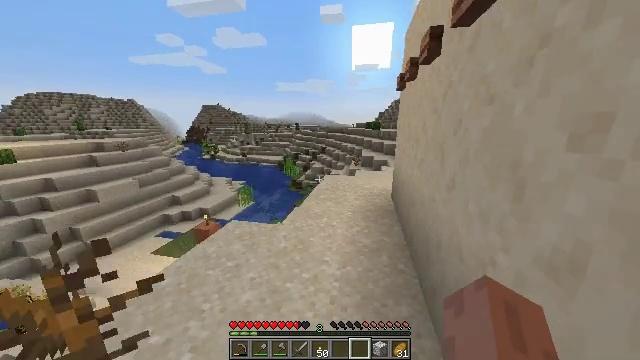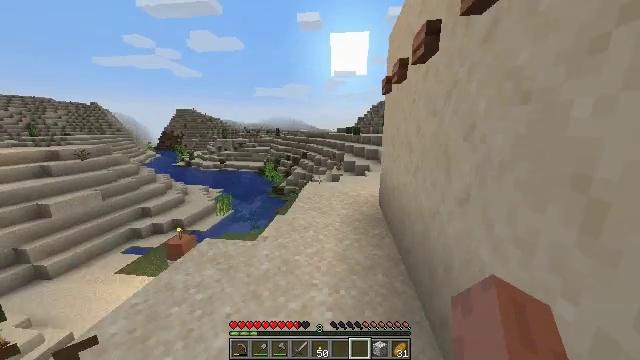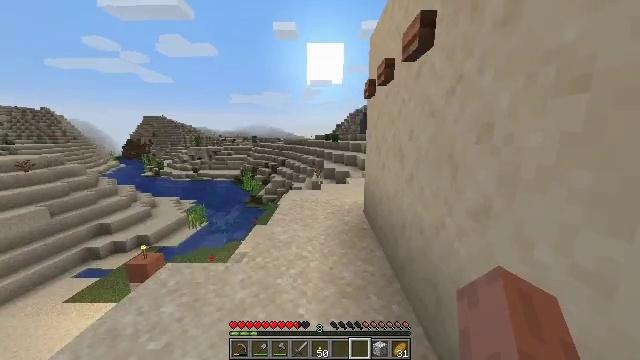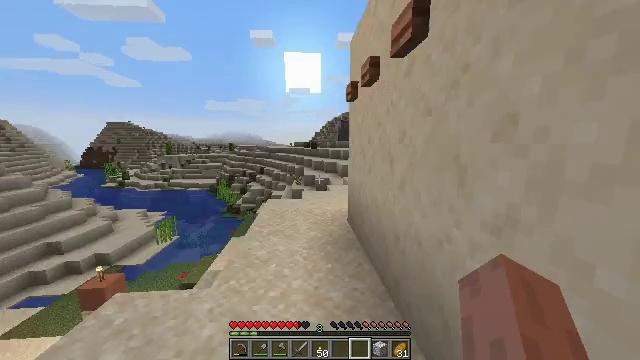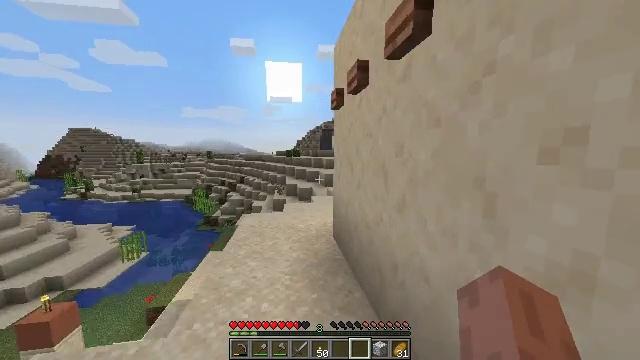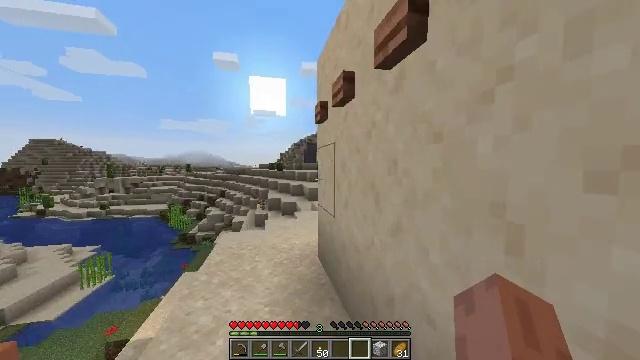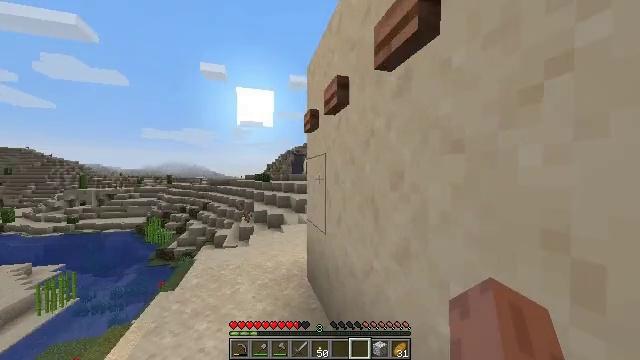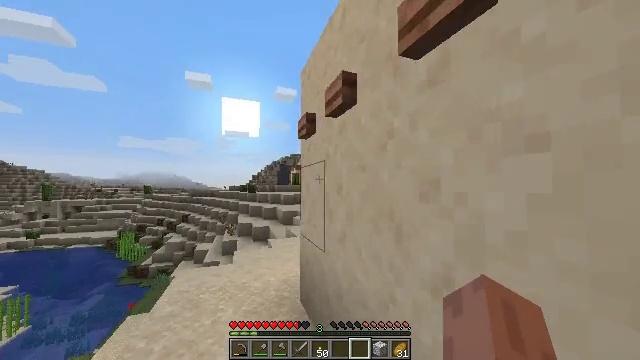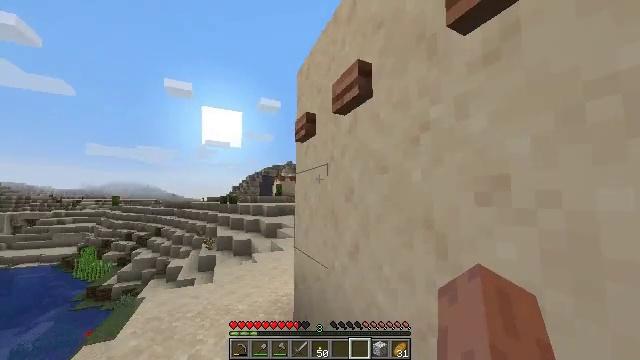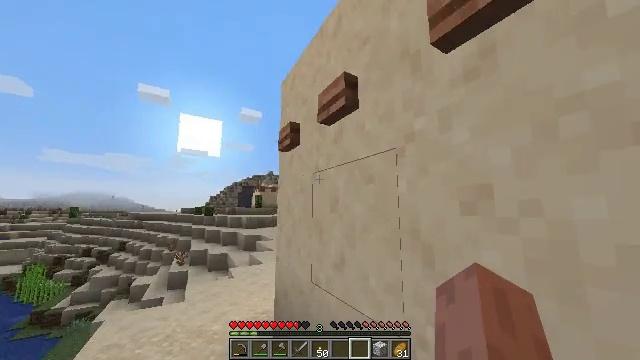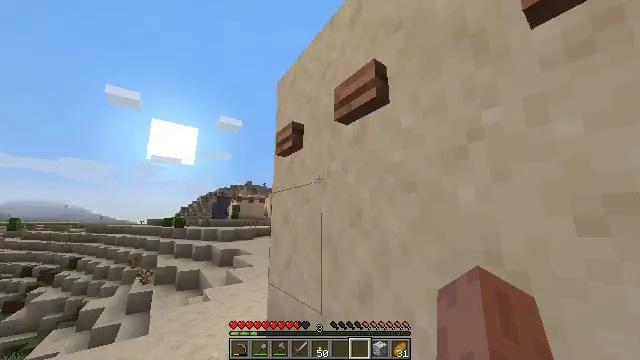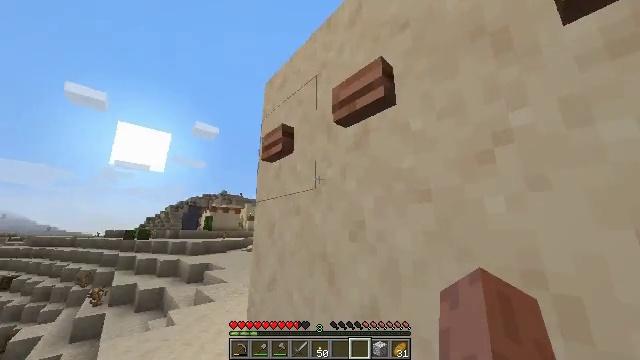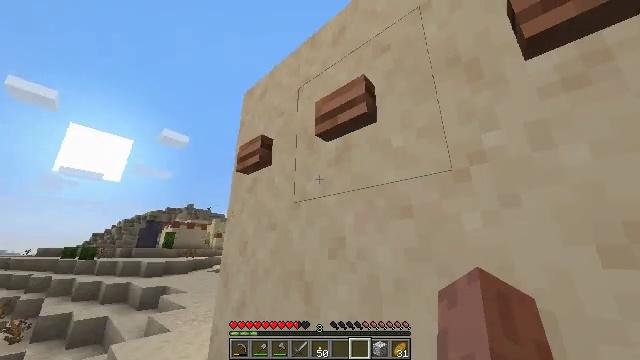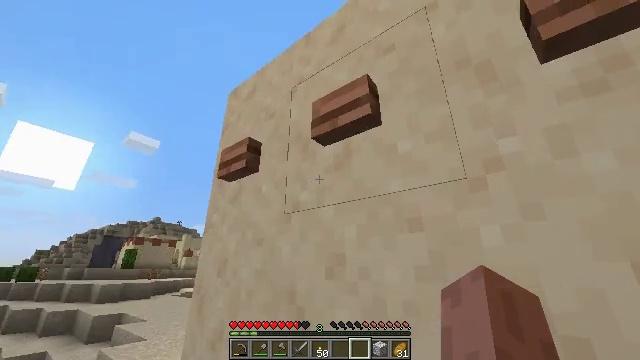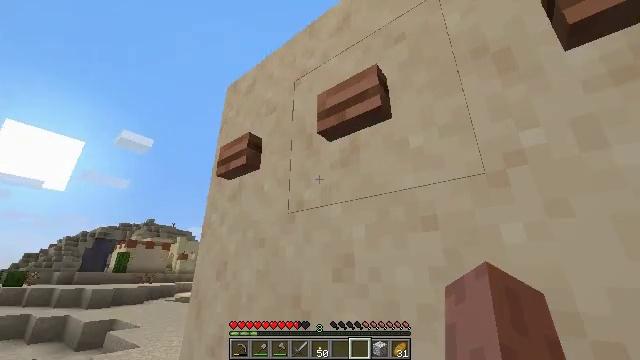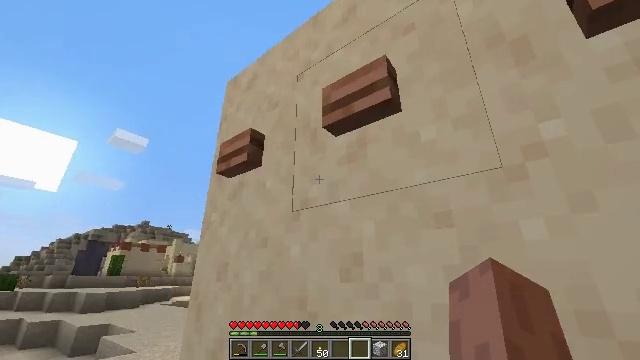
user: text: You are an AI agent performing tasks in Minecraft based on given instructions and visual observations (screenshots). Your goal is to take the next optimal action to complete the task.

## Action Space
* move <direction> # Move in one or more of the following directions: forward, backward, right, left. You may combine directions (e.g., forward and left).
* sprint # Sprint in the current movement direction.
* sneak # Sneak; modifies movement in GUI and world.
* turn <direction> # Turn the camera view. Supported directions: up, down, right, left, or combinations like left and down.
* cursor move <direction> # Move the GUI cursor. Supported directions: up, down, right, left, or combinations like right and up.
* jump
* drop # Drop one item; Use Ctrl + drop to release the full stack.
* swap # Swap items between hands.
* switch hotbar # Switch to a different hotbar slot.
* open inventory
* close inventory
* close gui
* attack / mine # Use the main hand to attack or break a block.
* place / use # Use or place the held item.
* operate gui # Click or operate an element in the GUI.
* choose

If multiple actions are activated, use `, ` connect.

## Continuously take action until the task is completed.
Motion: motion action
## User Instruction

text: Break the jungle button from its place.
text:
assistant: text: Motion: move forward, sprint, turn right and up
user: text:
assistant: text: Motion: move forward, sprint, turn right and up
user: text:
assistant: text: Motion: move forward, sprint, turn right and up
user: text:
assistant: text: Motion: move forward, sprint, turn right and up
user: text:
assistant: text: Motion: move forward, sprint, turn right and up
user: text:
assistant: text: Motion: move forward and move left, sprint, turn right and up
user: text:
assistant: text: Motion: move forward and move left, sprint, turn right and up
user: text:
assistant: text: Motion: move forward and move left, sprint, turn right and up
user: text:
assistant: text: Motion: move forward and move left, turn right and up
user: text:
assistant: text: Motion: move forward, turn right and up
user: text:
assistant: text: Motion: turn right and up
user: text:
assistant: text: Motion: turn right and up
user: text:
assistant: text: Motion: turn right and up
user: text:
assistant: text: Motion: no_op
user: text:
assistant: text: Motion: no_op
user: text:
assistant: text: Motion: no_op
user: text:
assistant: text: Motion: turn right
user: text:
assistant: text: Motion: turn right and up
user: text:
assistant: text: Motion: turn right and up
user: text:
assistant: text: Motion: turn right and up
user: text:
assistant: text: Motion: turn up
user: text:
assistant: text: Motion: turn up
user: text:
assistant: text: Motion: turn up
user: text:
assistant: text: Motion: attack / mine
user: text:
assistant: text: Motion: attack / mine
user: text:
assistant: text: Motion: attack / mine
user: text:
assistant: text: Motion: attack / mine
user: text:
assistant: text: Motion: attack / mine
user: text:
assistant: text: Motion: attack / mine
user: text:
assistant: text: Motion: attack / mine